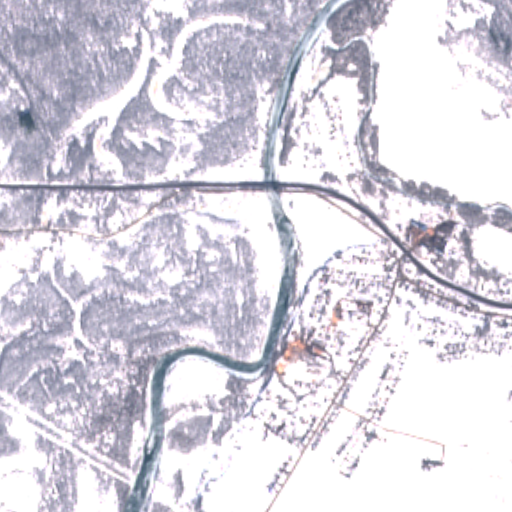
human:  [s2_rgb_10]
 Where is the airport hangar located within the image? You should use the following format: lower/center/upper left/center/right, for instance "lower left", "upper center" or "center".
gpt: The airport hangar is located in the center right of the image.
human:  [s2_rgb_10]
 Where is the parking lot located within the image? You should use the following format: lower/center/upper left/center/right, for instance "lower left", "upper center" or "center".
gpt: The parking lot is located in the lower right of the image.
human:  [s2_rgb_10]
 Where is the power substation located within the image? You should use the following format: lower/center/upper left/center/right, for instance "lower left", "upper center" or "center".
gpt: The power substation is located in the lower right of the image.
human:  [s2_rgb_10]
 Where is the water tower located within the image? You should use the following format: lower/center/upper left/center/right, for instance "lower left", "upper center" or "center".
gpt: The water tower is located in the center right of the image.
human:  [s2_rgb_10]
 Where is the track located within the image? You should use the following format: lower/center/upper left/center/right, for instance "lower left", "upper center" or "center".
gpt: There is no track in the image.